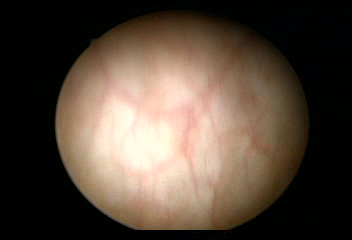
Modality: WLC
Class: Normal mucosa
Bladder cancer association: No